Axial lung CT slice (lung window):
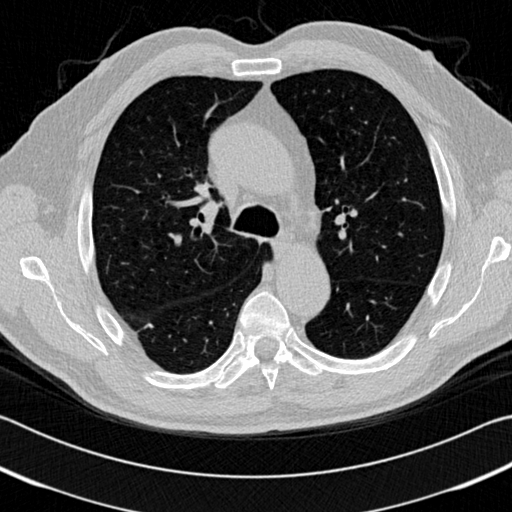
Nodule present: yes
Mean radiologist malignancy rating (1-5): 1